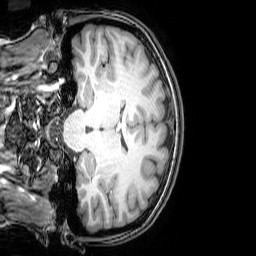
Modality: T1w
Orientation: coronal
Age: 23
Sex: female
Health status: healthy
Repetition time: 0.081 s
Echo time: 0.037 s